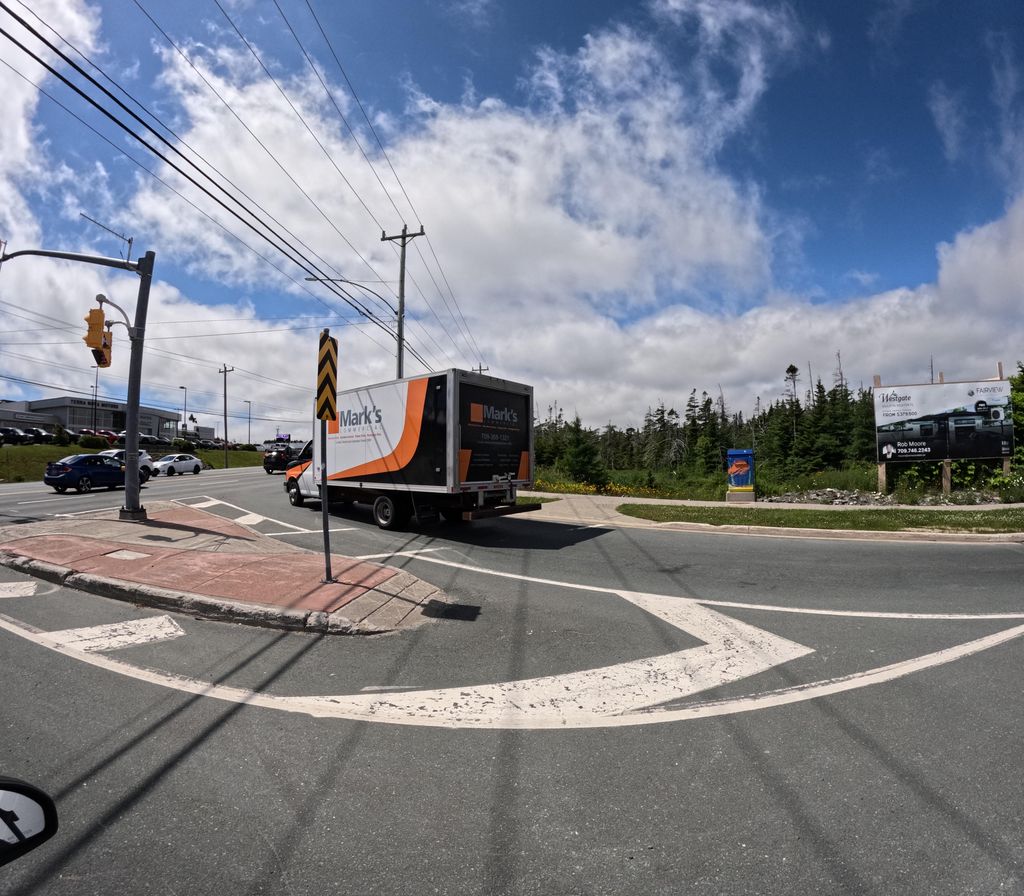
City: st_johns